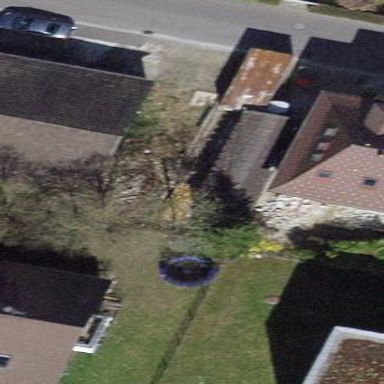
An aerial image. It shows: Shed.